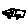
Label: car